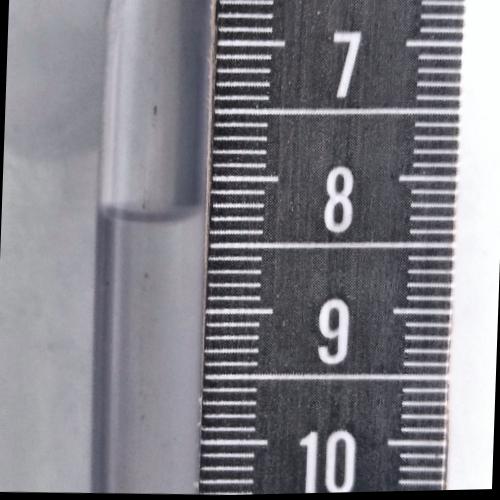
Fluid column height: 8.3 cm